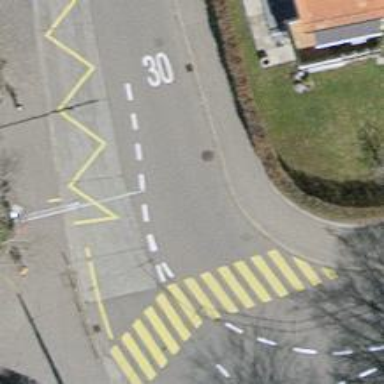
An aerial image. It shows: Trolleybus stop position for public transport.